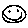
Label: smiley face